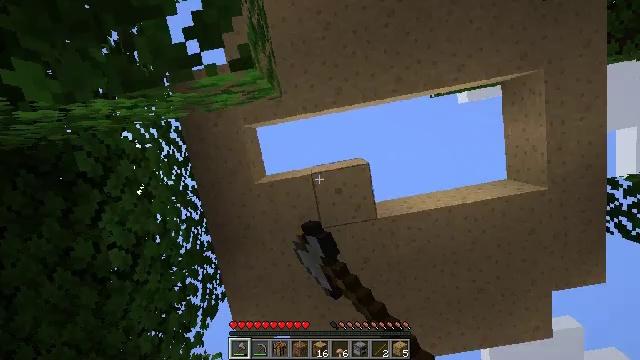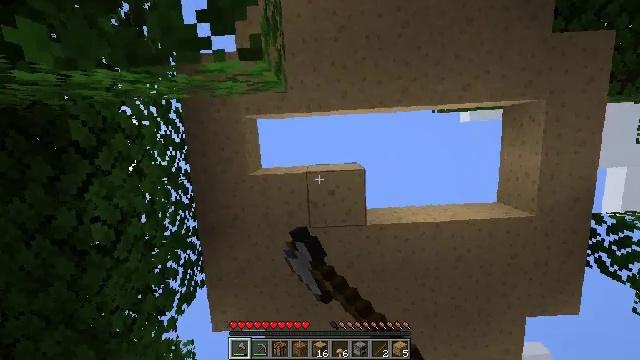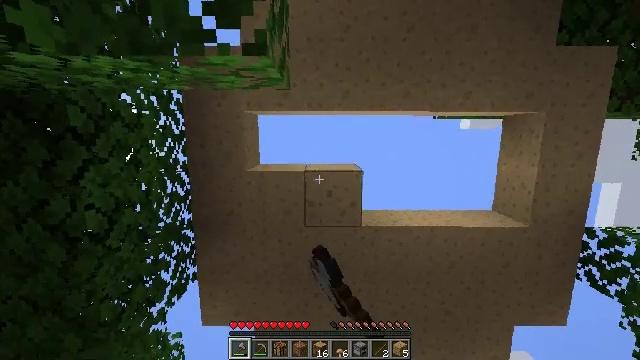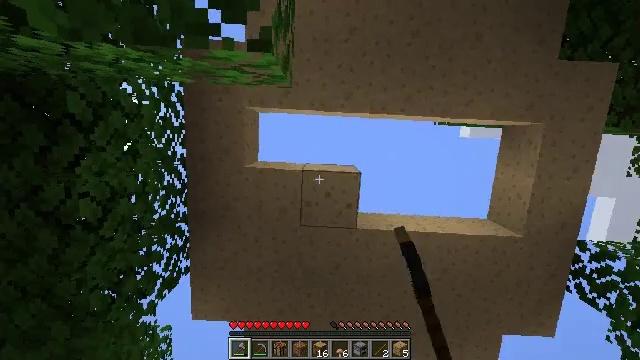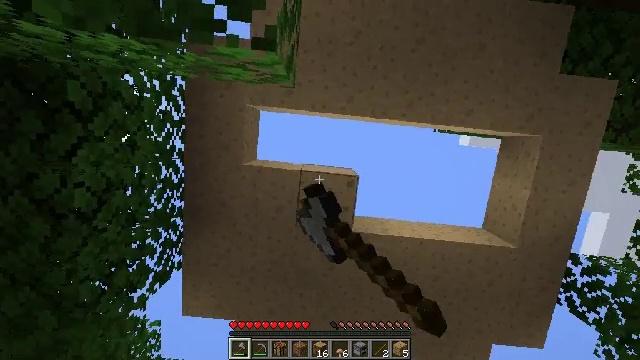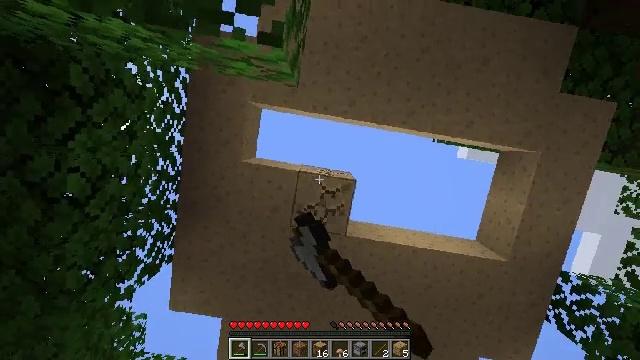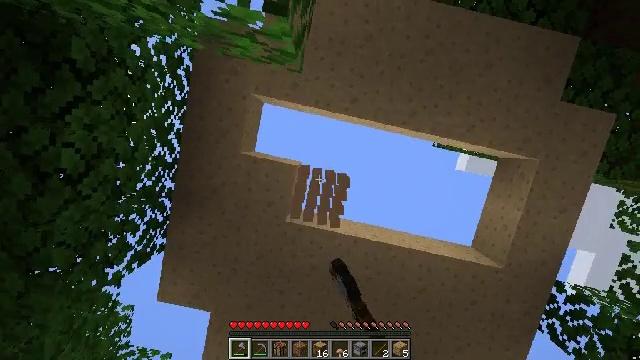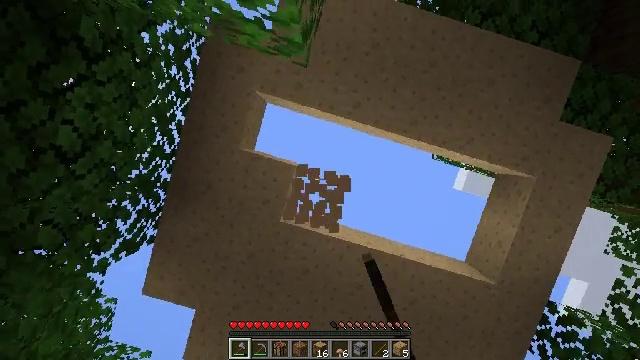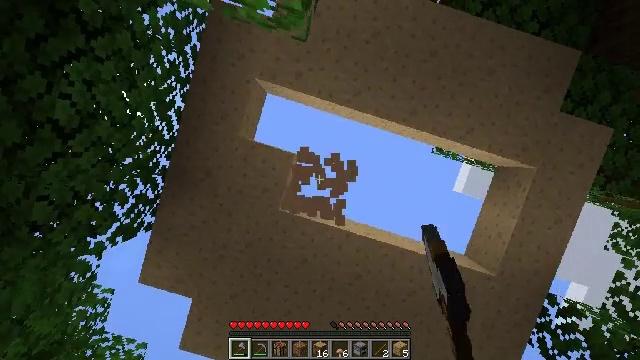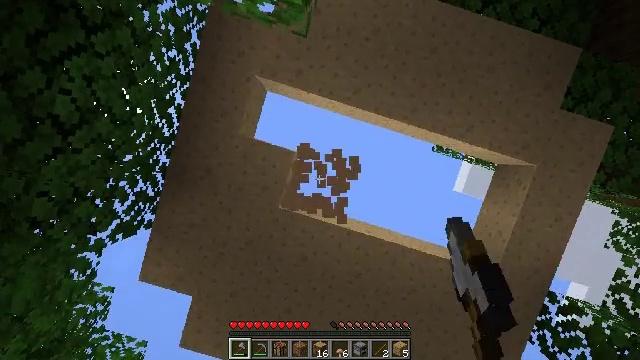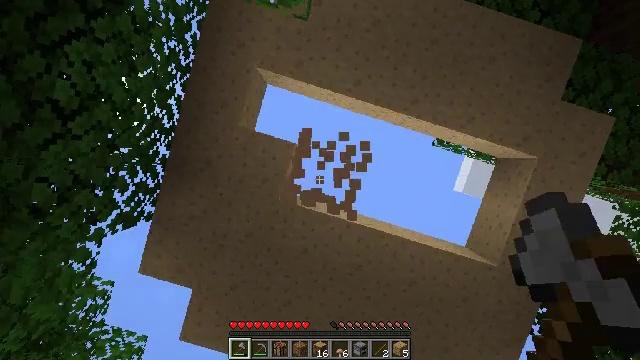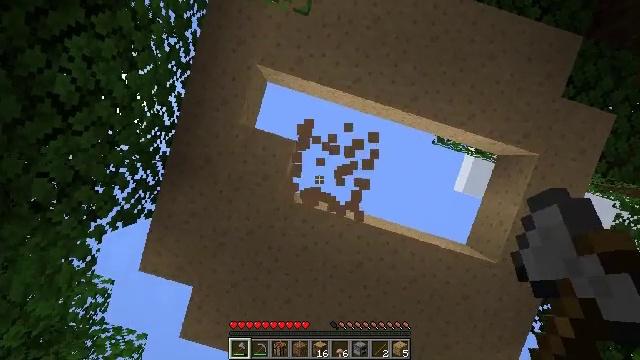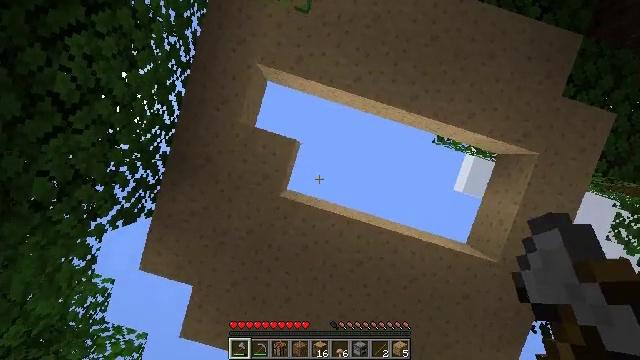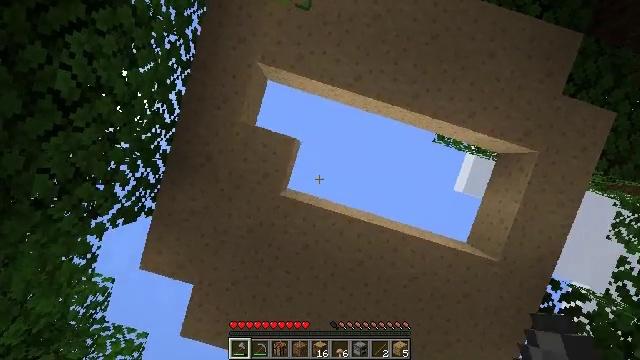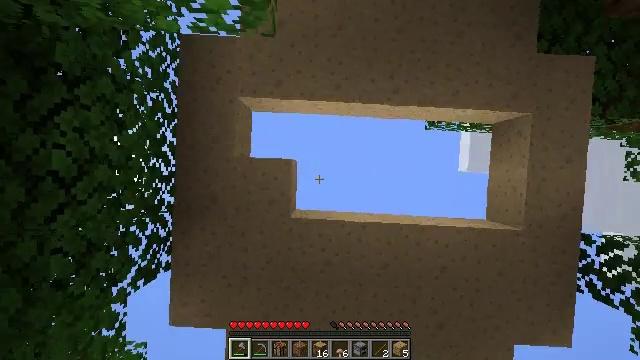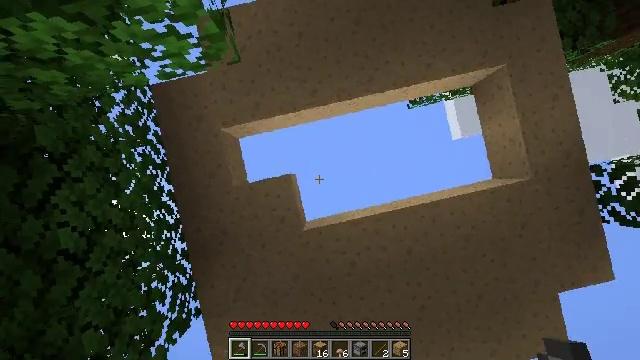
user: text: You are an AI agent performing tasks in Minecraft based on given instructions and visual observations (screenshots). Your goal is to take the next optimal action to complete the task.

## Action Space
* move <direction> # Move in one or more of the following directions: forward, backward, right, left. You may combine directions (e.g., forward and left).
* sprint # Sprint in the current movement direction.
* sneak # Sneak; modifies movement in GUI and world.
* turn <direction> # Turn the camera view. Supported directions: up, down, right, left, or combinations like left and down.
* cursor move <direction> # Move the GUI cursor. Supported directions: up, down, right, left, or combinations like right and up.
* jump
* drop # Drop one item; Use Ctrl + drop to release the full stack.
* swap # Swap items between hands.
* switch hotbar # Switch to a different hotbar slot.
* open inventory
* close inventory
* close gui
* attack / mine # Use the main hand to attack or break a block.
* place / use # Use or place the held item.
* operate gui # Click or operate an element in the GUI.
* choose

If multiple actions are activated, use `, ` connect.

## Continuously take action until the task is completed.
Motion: motion action
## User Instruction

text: Gather brown mushroom block as building material.
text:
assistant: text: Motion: turn right, attack / mine
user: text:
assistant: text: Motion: turn right, attack / mine
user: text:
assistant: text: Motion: turn right, attack / mine
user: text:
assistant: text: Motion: turn right, attack / mine
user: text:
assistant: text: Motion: move forward, turn right, attack / mine
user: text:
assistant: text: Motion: move forward, turn right and up, attack / mine
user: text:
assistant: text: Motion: move forward, turn right and up, attack / mine
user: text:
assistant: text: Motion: move forward, attack / mine
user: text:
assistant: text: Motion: attack / mine
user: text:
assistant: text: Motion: attack / mine
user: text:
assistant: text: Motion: attack / mine
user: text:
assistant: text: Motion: attack / mine
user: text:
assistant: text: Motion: attack / mine
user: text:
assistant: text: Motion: turn left and up, attack / mine
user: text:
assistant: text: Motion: turn left and up, attack / mine
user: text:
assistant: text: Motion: turn left, attack / mine
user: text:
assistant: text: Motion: turn left, attack / mine
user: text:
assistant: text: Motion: turn left, attack / mine
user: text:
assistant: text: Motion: turn left, attack / mine
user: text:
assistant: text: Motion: turn left, attack / mine
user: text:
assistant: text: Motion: attack / mine
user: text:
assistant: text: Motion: move forward, attack / mine
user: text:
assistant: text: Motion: move forward, attack / mine
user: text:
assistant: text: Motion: move forward, attack / mine
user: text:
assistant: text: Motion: move forward, turn right and up, attack / mine
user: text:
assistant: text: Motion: turn right and up, attack / mine
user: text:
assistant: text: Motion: turn right and up, attack / mine
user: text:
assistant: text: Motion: turn right, attack / mine
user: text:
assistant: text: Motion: attack / mine
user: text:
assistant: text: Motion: turn right, attack / mine